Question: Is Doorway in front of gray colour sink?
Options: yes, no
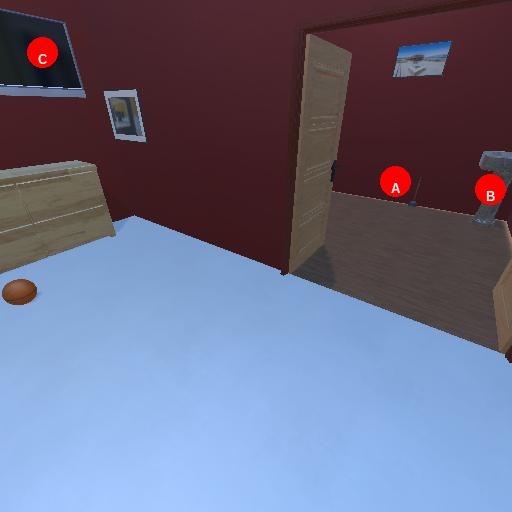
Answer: yes